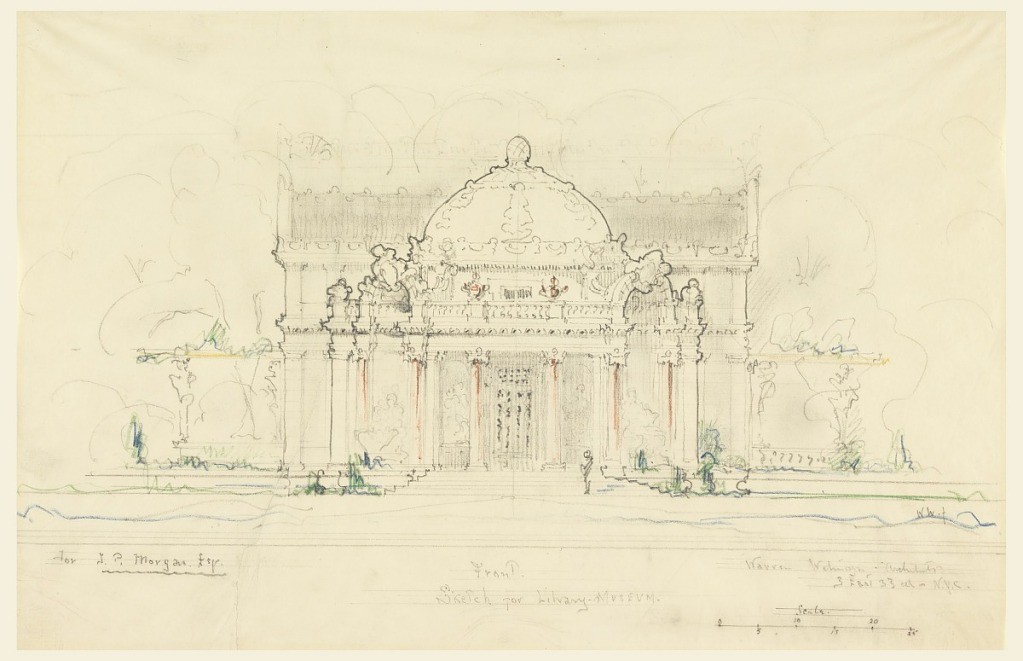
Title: Front Elevation, Sketch for Library Museum for J. Pierpont Morgan, Esq., New York
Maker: Whitney Warren Jr., American, 1864–1943
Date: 1900
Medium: Graphite, color pencil on white tracing paper
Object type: Drawing
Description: Front view of the elevation of a domed building with four columns flanking a central doorway.
Scale: in graphite, lower right.